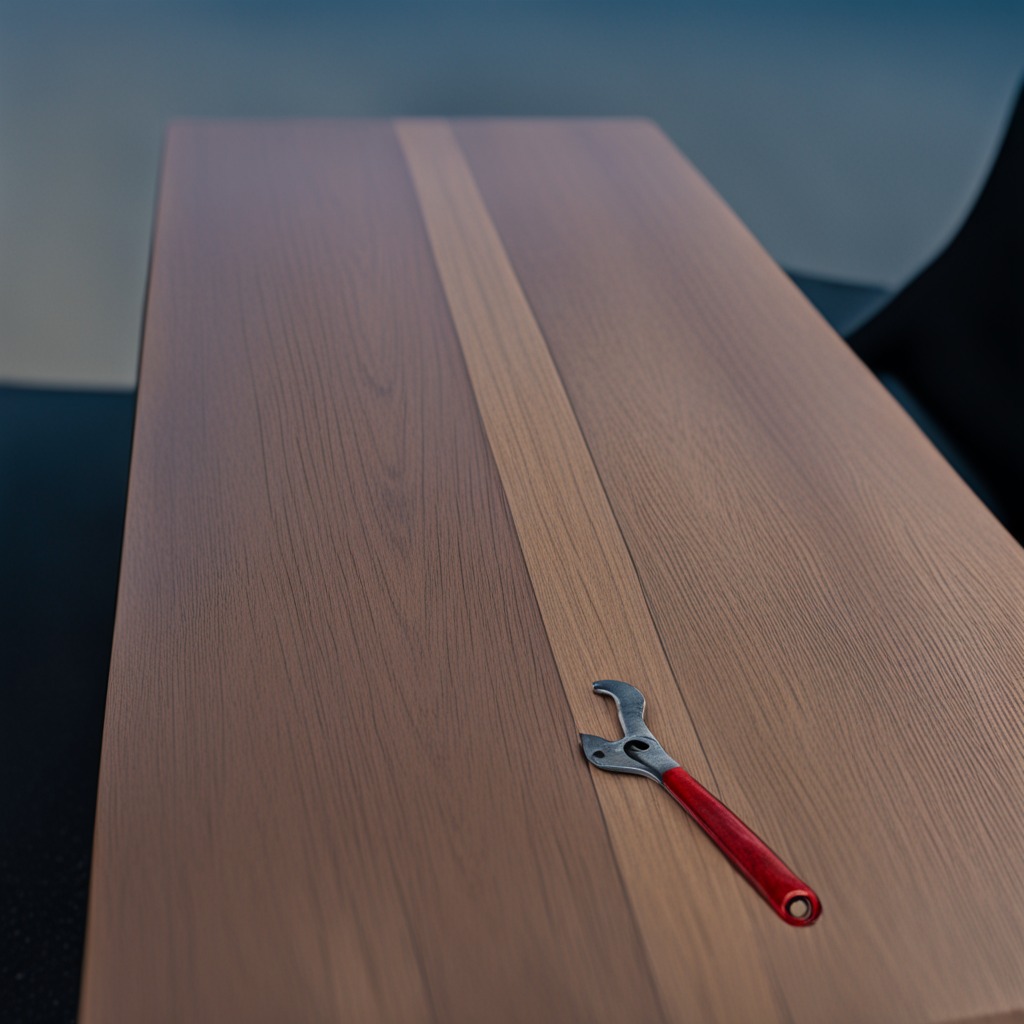
An wrench is lying on the old table with faint burn marks in a small garage at twilight.